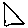
Label: triangle